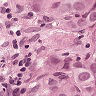
Metastatic tissue present: yes